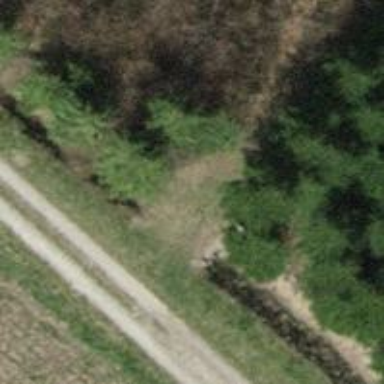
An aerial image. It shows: Culvert tunnel underneath ditch.